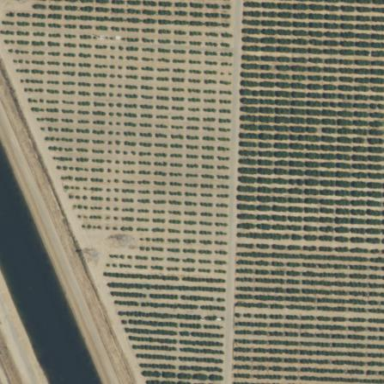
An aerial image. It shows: Orange orchard with rows of vibrant orange trees.